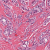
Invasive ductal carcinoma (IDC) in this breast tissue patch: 1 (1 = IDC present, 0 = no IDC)